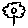
Label: flower